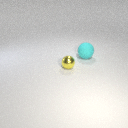
large cyan rubber sphere to the right of small yellow metal sphere